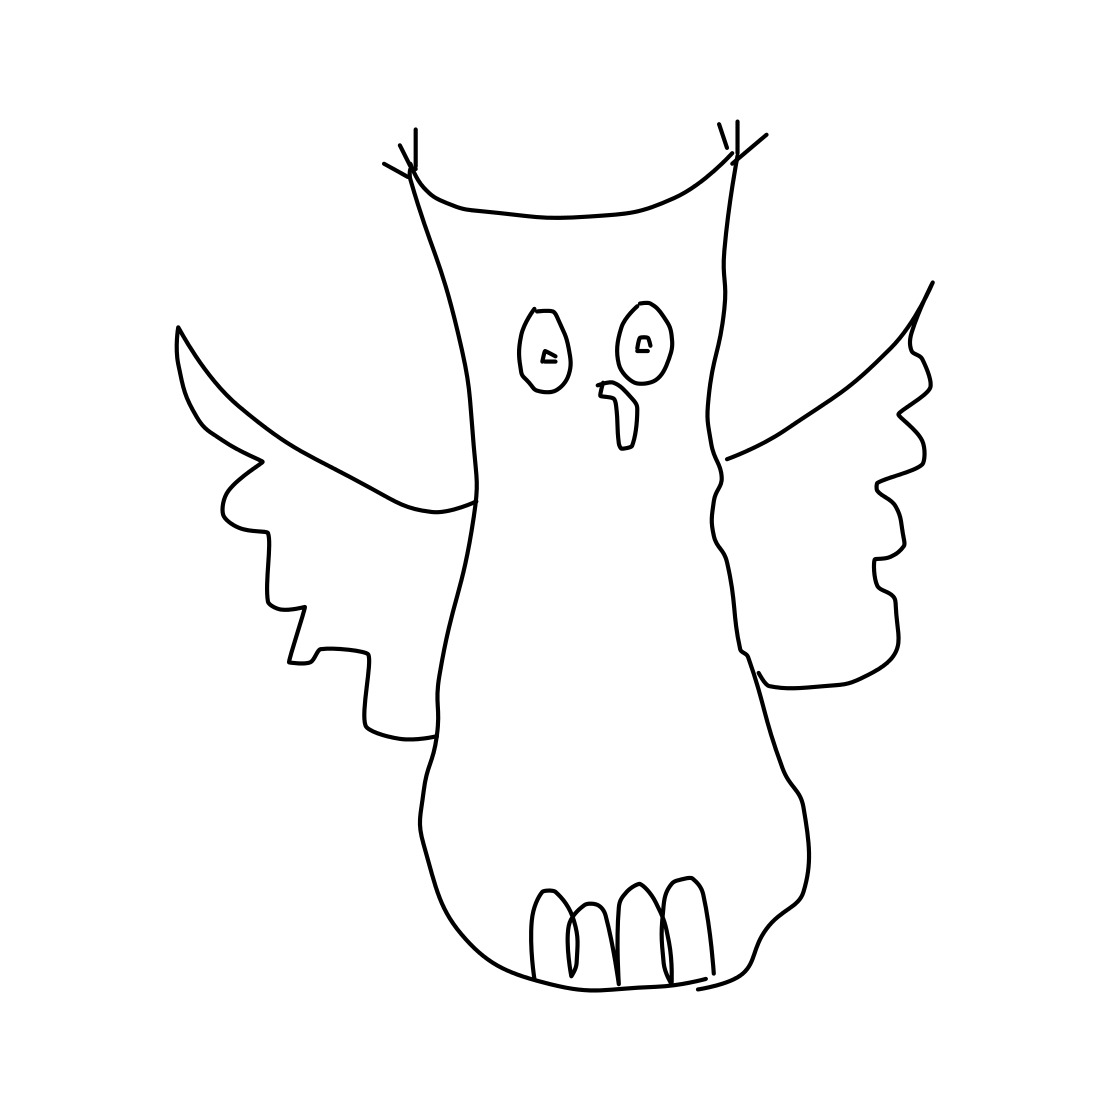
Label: owl